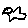
Label: bird